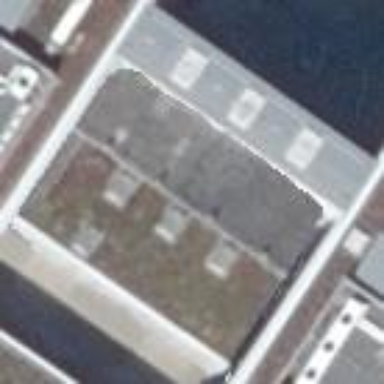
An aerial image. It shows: Part of building.